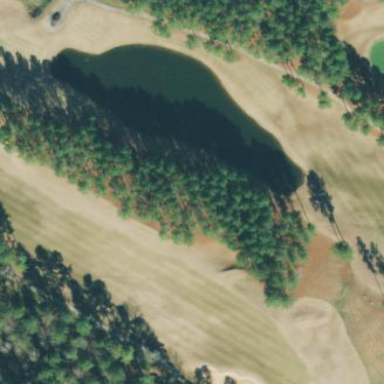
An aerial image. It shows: Scenic view of water hazard on golf course. The natural water feature adds beauty to the landscape.